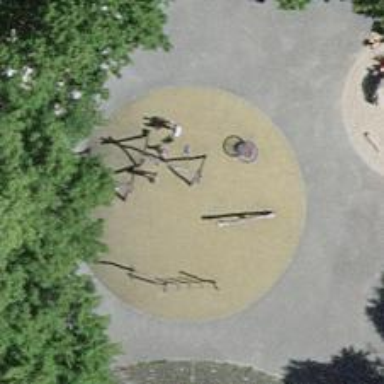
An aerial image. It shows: Playground area for leisure activities on the land.